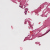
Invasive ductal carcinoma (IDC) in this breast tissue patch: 0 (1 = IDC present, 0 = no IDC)